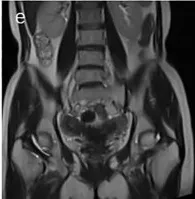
(D-F) Re-examination images of the patient 1 year after the end of treatment showed that the lesion was not visible, and the efficacy evaluation was CR.
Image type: radiology (mri)